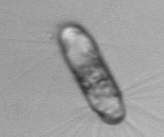
Label: Corethron_hystrix